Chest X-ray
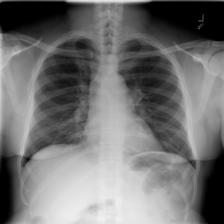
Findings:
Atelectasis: negative
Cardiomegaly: negative
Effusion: negative
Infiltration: negative
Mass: negative
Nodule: negative
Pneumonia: negative
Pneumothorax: negative
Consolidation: negative
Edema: negative
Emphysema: negative
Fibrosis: negative
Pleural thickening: negative
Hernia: negative